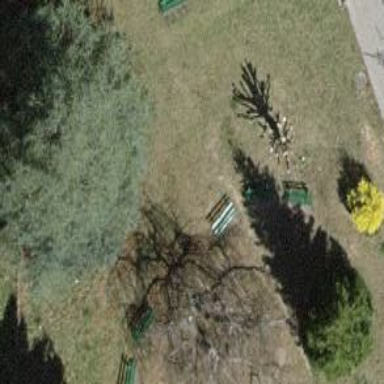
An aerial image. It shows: Bench for seating.